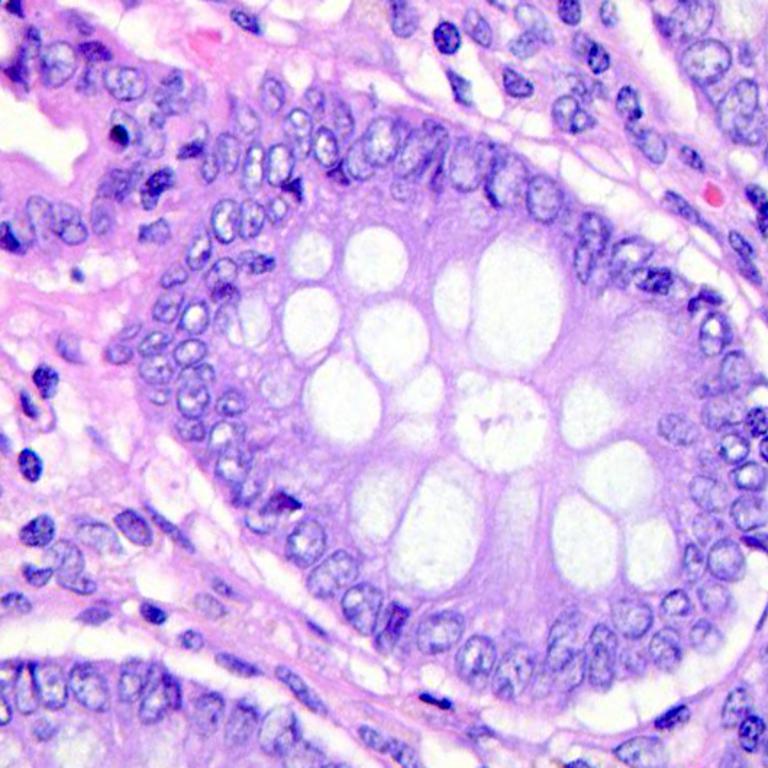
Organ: colon
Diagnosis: benign